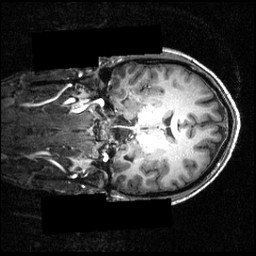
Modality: T1w
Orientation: coronal
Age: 29
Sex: male
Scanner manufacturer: siemens
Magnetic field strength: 3.951 T
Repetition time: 1.5 s
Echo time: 0.00335 s